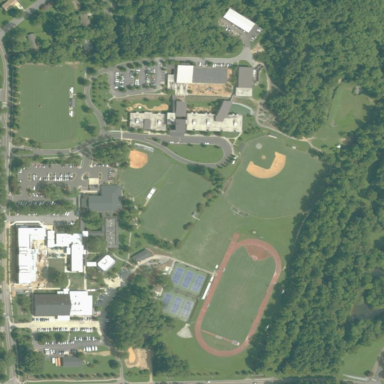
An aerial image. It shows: School.